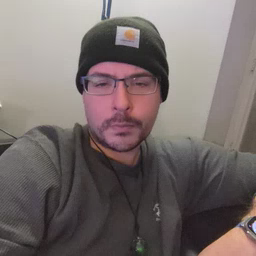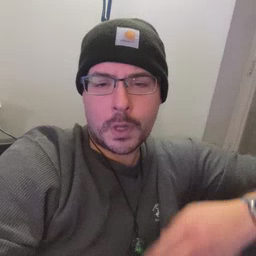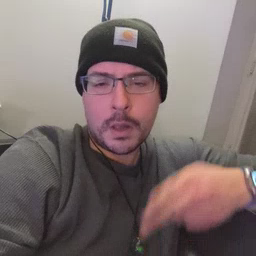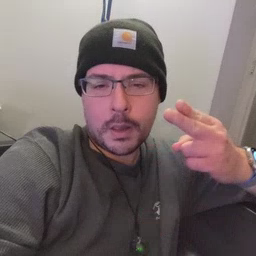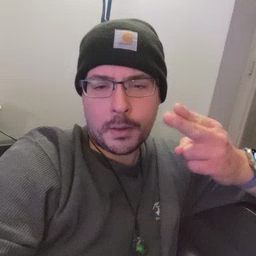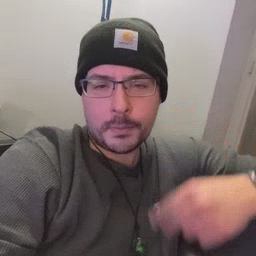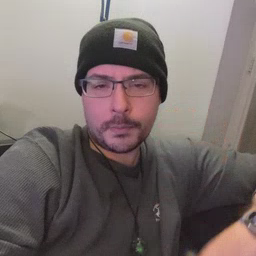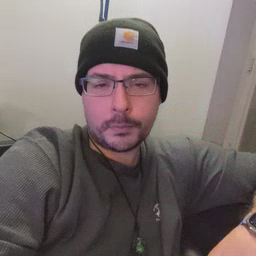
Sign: high